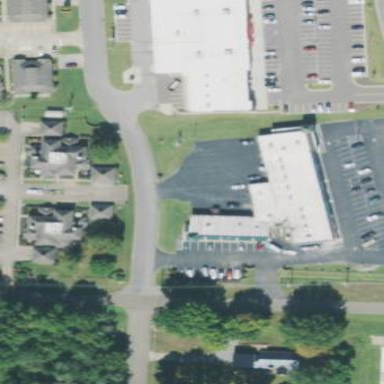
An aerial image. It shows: Retail building.